Question: I have problem with displaying data in my listview. it's not displaying vertically.
here's my code:
'''
private ListView lv;
private ArrayList<String> results = new ArrayList<String>();
@Override
protected void onCreate(Bundle savedInstanceState) {
// TODO Auto-generated method stub
super.onCreate(savedInstanceState);
setContentView(R.layout.meal_result);
BreakFastLog info = new BreakFastLog(this);
info.open();
String data1 = info.getMealNameData();
//String data2 = info.getServingData();
results.add(data1);
lv = (ListView) findViewById (R.id.lvBF);
lv.setAdapter(new ArrayAdapter<String>(this,android.R.layout.simple_list_item_1, results));
lv.setTextFilterEnabled(true);
info.close();
}
'''
and my xml
'''
<?xml version="1.0" encoding="utf-8"?>
<LinearLayout xmlns:android="http://schemas.android.com/apk/res/android"
android:layout_width="match_parent"
android:layout_height="match_parent"
android:orientation="vertical" >
<ListView
android:id="@+id/lvBF"
android:layout_width="match_parent"
android:layout_height="wrap_content" />
</LinearLayout>
'''
What's wrong with this? please help me figure out what makes it displayed horizontally.
Here's the screenshot:

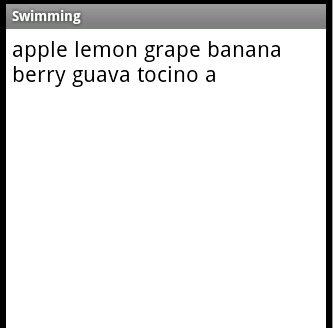
Answer: After gone through your code,
You have a only one String value 'String data1 = info.getMealNameData();'
in your 'ArrayList<String> results'. And results is added to your List Adapter.
So only one row displayed in your 'ListView'.
So You have to either make a 'String[]' for all user Inputs instead of your one 'String data1' and pass that 'String[]' to your List Adapter.
'''
String data1 = info.getMealNameData();
String[] inputData = data1.split(" ");
lv.setAdapter(new ArrayAdapter<String>(this,android.R.layout.simple_list_item_1, inputData ));
'''